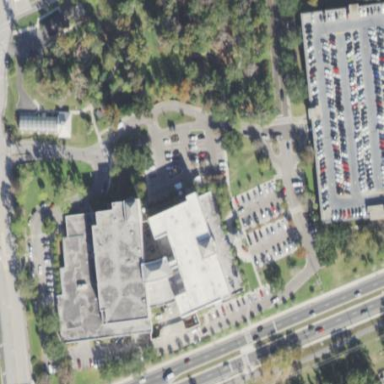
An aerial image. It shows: Grey-roofed clinic located in university building.